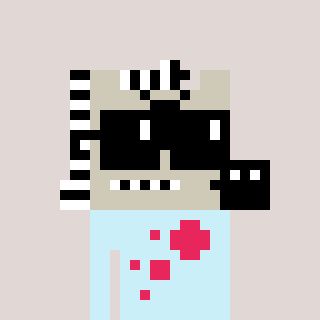
a pixel art character with square black sunglasses, a zebra-shaped head and a cold-colored body on a warm background